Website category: sports
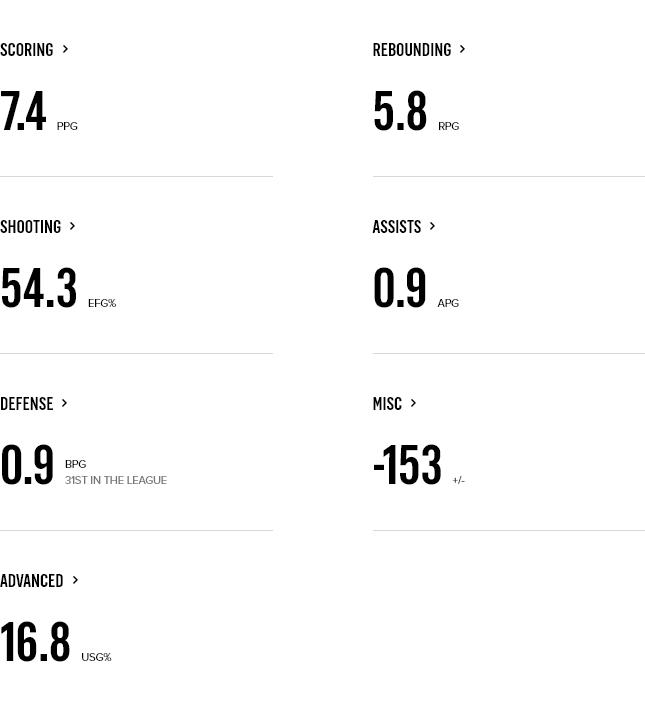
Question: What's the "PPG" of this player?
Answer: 7.4

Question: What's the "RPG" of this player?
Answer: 5.8

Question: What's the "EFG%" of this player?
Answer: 54.3

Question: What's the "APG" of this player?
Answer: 0.9

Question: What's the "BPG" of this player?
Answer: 0.9

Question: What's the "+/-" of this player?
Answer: -153

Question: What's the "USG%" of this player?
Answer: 16.8

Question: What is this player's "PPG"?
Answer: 7.4

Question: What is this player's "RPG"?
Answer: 5.8

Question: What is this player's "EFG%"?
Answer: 54.3

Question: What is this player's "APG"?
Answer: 0.9

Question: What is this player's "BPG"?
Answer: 0.9

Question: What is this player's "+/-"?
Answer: -153

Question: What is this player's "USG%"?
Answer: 16.8

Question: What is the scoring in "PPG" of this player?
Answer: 7.4

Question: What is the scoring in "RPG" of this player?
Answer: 5.8

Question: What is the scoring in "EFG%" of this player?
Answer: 54.3

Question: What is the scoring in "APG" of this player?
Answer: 0.9

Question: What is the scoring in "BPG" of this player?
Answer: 0.9

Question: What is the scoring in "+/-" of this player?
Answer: -153

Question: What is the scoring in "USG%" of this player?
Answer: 16.8

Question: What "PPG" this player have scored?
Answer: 7.4

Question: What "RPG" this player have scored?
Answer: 5.8

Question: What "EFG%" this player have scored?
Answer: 54.3

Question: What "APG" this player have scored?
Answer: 0.9

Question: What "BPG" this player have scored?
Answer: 0.9

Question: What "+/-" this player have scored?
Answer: -153

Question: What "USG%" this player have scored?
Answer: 16.8

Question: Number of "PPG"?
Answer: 7.4

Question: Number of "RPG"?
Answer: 5.8

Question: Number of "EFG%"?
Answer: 54.3

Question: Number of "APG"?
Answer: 0.9

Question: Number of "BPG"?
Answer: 0.9

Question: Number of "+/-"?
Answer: -153

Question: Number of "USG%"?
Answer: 16.8

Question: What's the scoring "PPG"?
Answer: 7.4

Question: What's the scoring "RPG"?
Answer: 5.8

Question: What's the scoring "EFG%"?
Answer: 54.3

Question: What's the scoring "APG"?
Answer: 0.9

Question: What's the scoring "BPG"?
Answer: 0.9

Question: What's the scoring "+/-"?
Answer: -153

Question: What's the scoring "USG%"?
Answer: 16.8